Question: During a commit, I'm not clear on what the behavior is when you check or uncheck a checkbox next to a file that was deleted. See image.

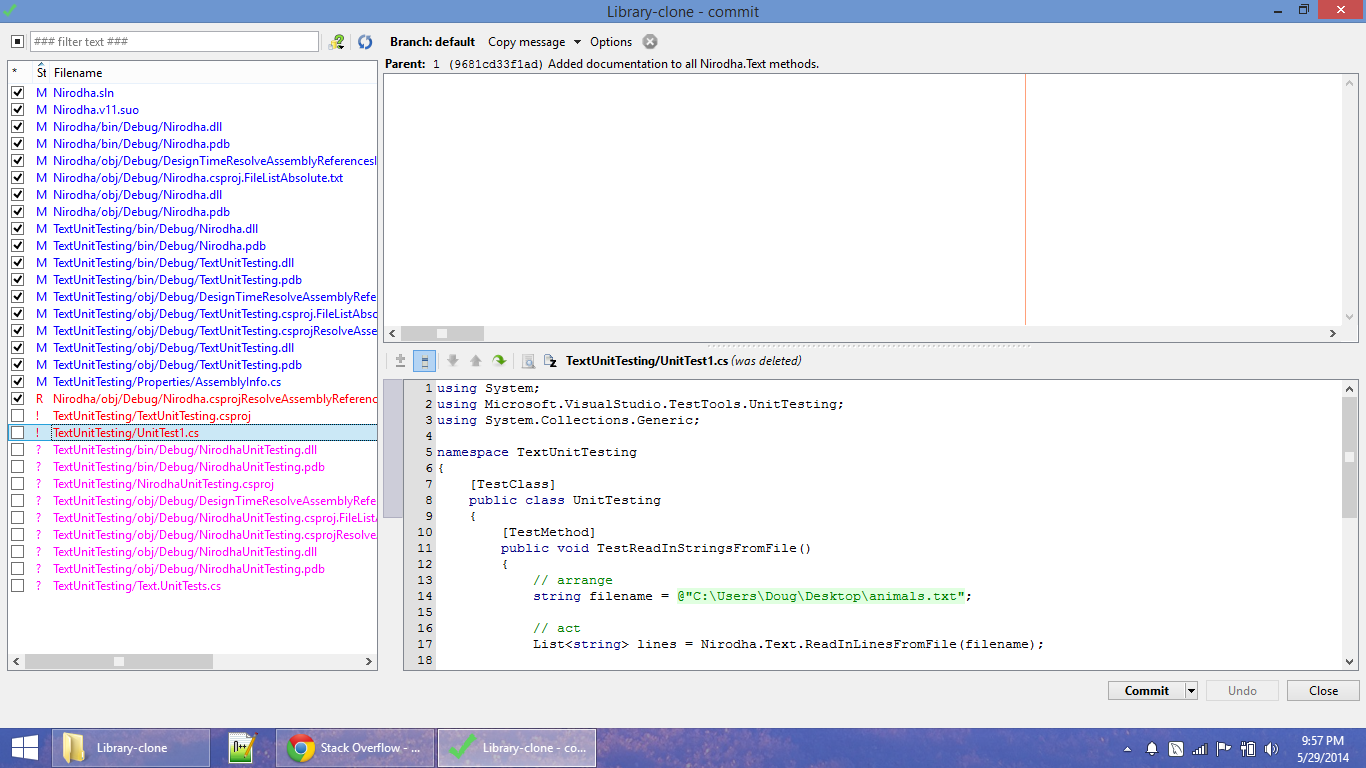
Answer: Checking the check box means that you include the change in the next commit. For example, checking a modified file will tell to commit the modifications of the file. It is also possible, in newer versions of , to cherry-pick the individual changes within the file itself, by checking the differences in the right-side panel.
For the removed file, it is the same thing. Checking the file tells that the removal of the file has to be taken into account in the next commit, so the file will be removed in the commit. Leaving it unchecked, on the other hand, will prevent the file from being removed in the repo, and the file will remain as an uncommitted change after the commit.
And finally, if you check an untracked file, TortoiseHg will add it in the repository for you in the next commit.